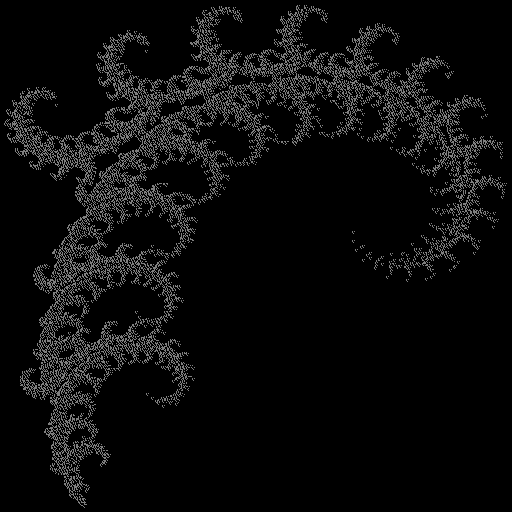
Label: coral